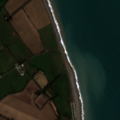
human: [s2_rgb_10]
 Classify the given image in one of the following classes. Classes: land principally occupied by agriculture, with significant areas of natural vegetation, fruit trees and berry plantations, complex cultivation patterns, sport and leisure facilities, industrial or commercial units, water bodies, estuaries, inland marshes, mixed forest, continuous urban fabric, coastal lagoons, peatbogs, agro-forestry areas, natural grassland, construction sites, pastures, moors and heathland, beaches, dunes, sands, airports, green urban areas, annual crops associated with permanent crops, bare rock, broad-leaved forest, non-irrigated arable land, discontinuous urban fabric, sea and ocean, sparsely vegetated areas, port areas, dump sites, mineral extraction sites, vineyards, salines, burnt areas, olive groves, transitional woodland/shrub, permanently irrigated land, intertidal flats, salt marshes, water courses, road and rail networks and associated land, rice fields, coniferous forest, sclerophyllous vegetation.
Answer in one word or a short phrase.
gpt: sport and leisure facilities, non-irrigated arable land, pastures, sea and ocean